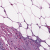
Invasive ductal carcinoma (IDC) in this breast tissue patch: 1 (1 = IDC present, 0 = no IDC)